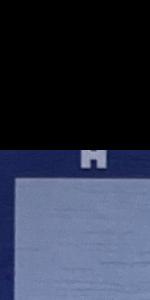
Label: Empty